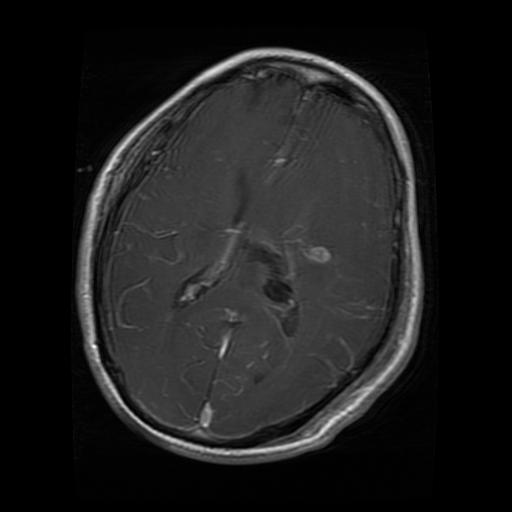
Label: glioma